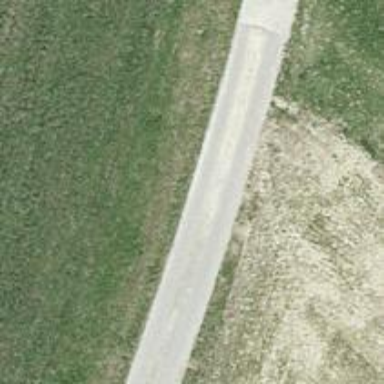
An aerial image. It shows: Residential road paved with concrete.